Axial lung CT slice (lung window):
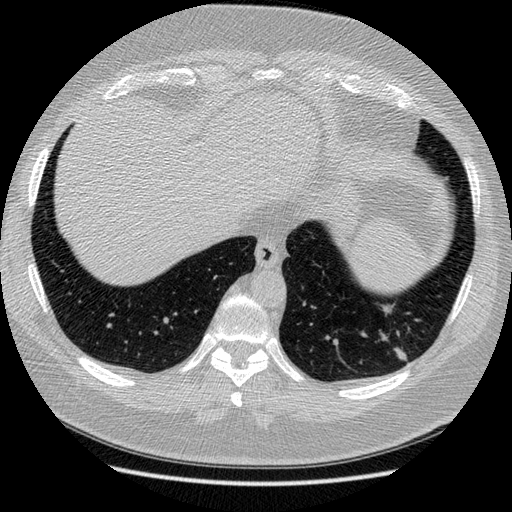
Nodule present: yes
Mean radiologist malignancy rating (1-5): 3.25